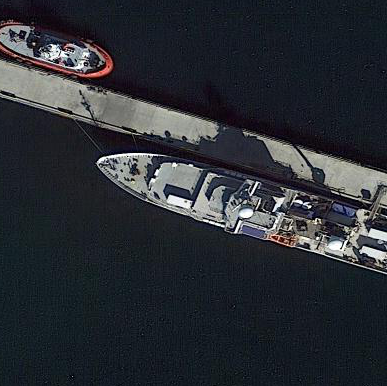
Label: civil